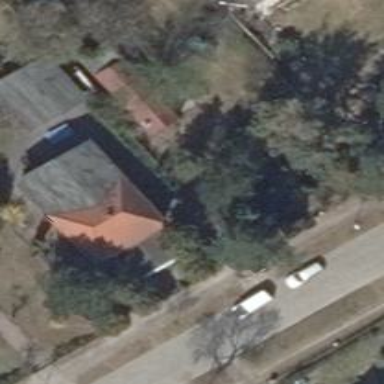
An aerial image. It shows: Detached building with hipped roof shape.